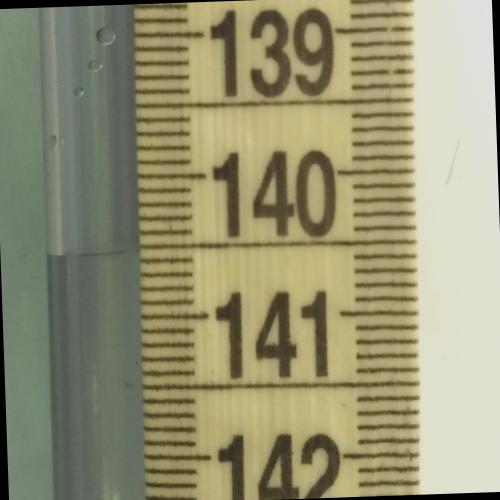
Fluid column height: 140.5 cm